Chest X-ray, AP view. Patient: 50 years old, sex F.
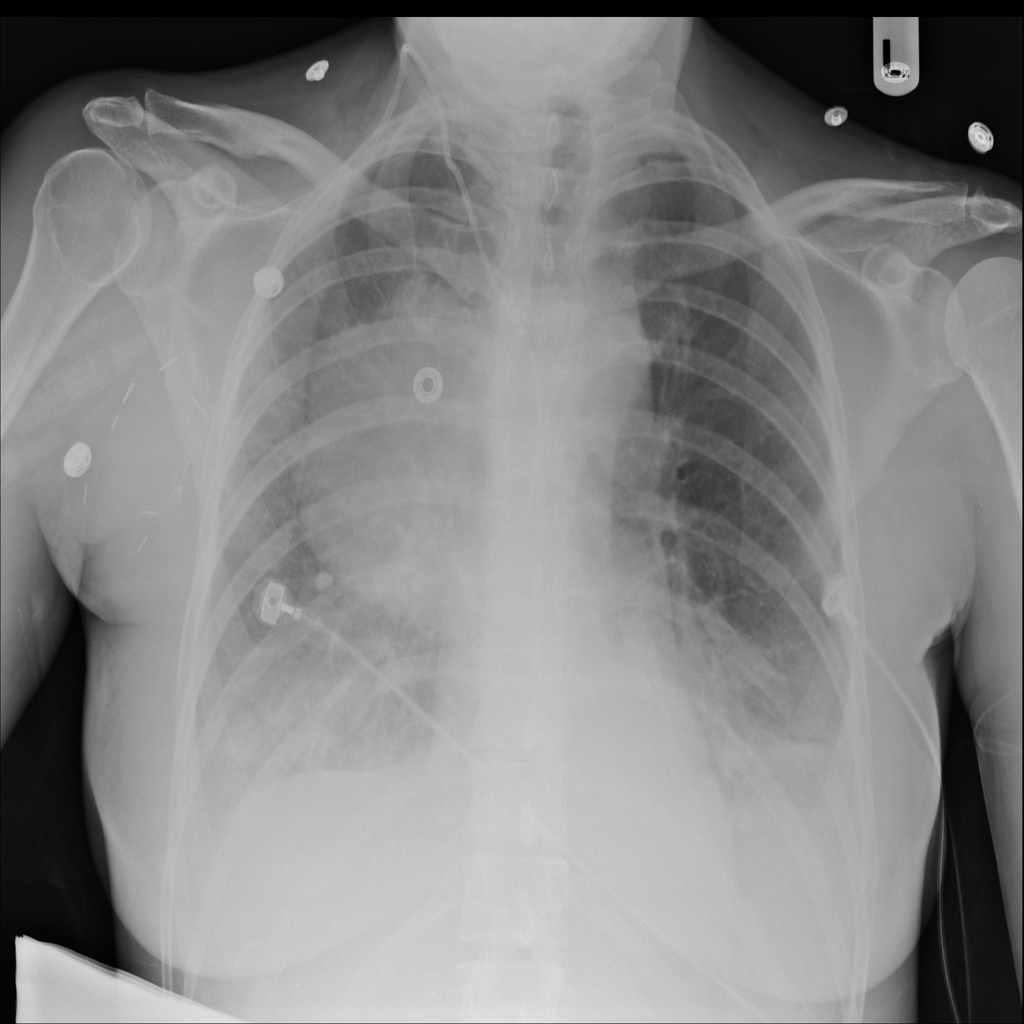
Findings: Atelectasis